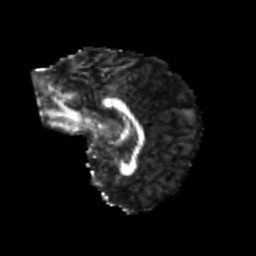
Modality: FA
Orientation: sagittal
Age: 22
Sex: female
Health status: healthy
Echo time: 0.074 s